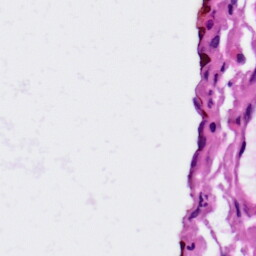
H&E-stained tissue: Lung